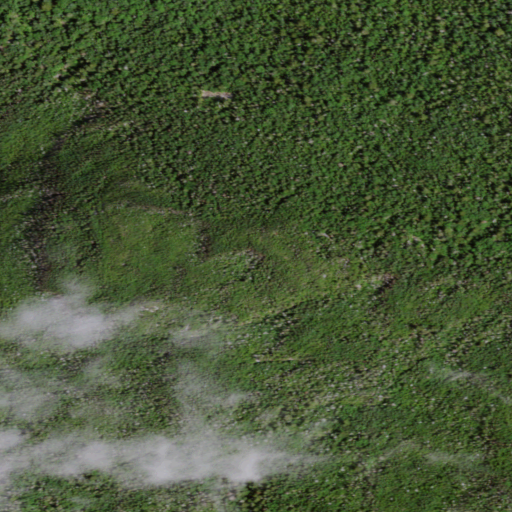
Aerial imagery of mountain in New York named Sentinel Mountain containing only evergreen forest